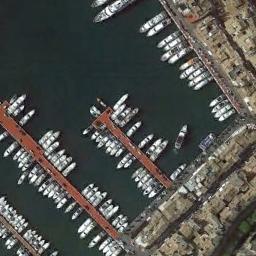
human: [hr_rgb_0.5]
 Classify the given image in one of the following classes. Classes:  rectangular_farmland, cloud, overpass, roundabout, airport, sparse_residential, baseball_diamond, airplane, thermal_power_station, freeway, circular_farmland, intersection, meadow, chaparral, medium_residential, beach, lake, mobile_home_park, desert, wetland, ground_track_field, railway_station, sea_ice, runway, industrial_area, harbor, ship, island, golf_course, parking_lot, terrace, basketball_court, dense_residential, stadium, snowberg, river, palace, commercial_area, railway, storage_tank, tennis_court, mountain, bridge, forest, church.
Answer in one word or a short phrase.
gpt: harbor